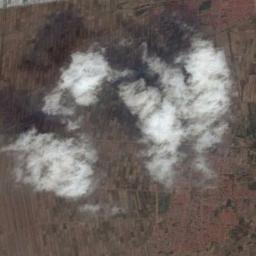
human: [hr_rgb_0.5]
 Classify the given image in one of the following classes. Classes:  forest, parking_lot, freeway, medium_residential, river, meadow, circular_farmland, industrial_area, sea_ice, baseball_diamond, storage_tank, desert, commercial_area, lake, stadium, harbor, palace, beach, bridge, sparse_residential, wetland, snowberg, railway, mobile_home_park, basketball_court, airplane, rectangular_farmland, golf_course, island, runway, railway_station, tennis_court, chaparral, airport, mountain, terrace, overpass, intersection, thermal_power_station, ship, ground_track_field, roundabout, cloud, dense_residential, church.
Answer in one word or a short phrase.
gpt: cloud